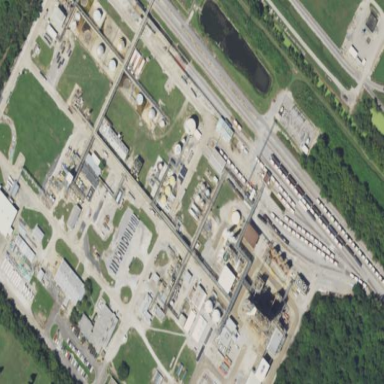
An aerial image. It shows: Industrial area with chemical works.